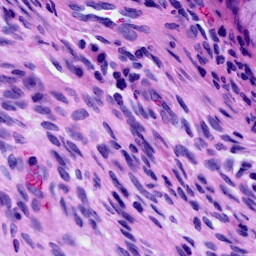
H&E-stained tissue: Cervix